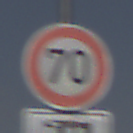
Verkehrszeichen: Geschwindigkeit70
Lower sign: HinweisDurchSinnbild23
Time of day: MorningAfternoon
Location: Outdoor (Nature)
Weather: PartlyCloudy
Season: NotSpecified
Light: Natural